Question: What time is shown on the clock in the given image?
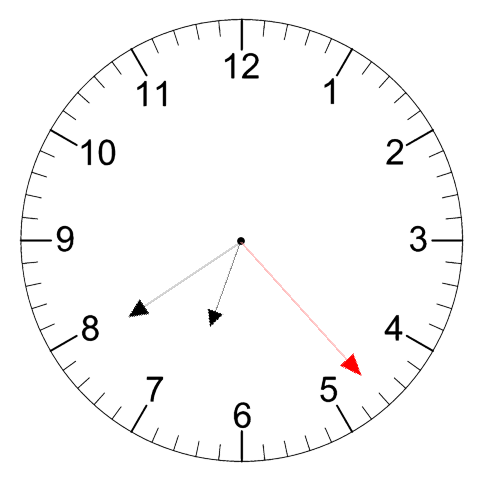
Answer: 06:39:23